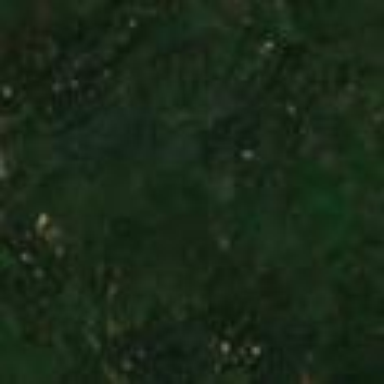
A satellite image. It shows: Orchard growing rubber crops.